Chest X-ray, PA view. Patient: 65 years old, sex F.
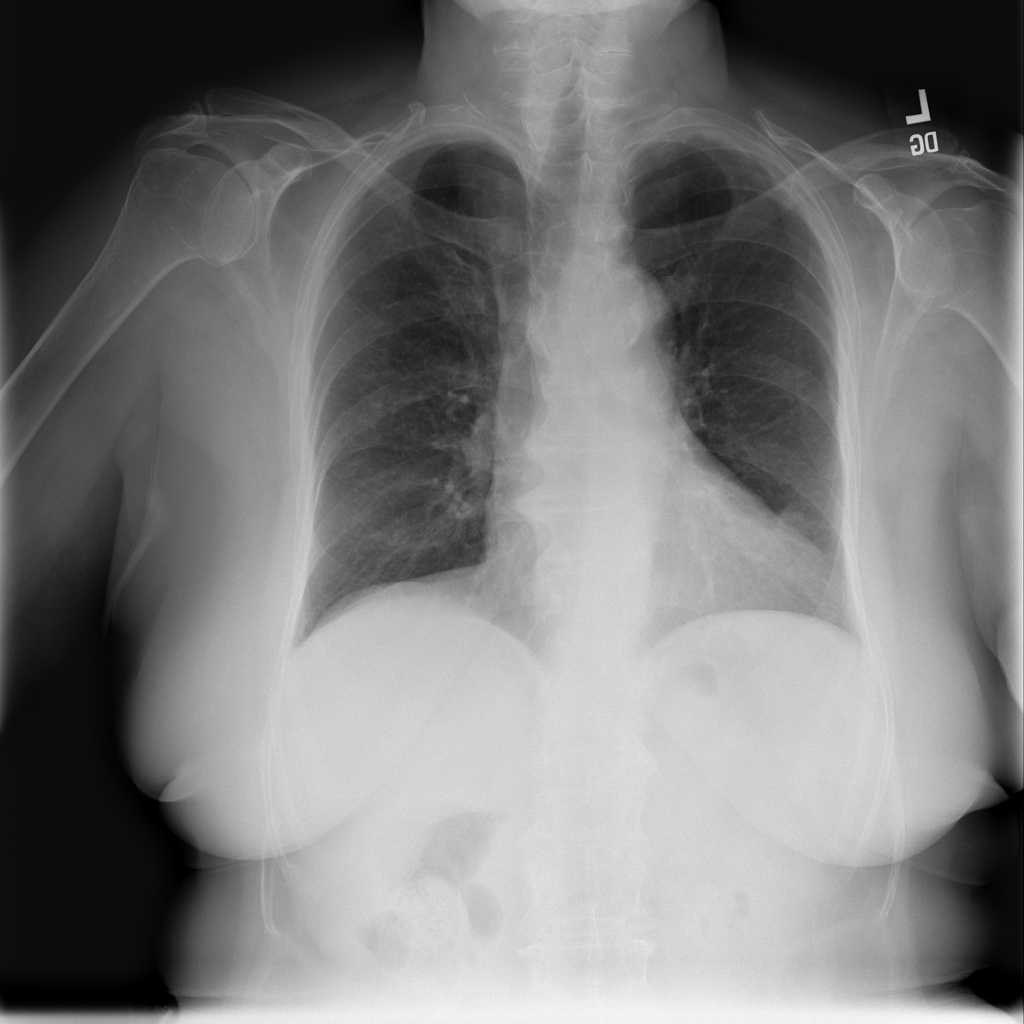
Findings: No Finding